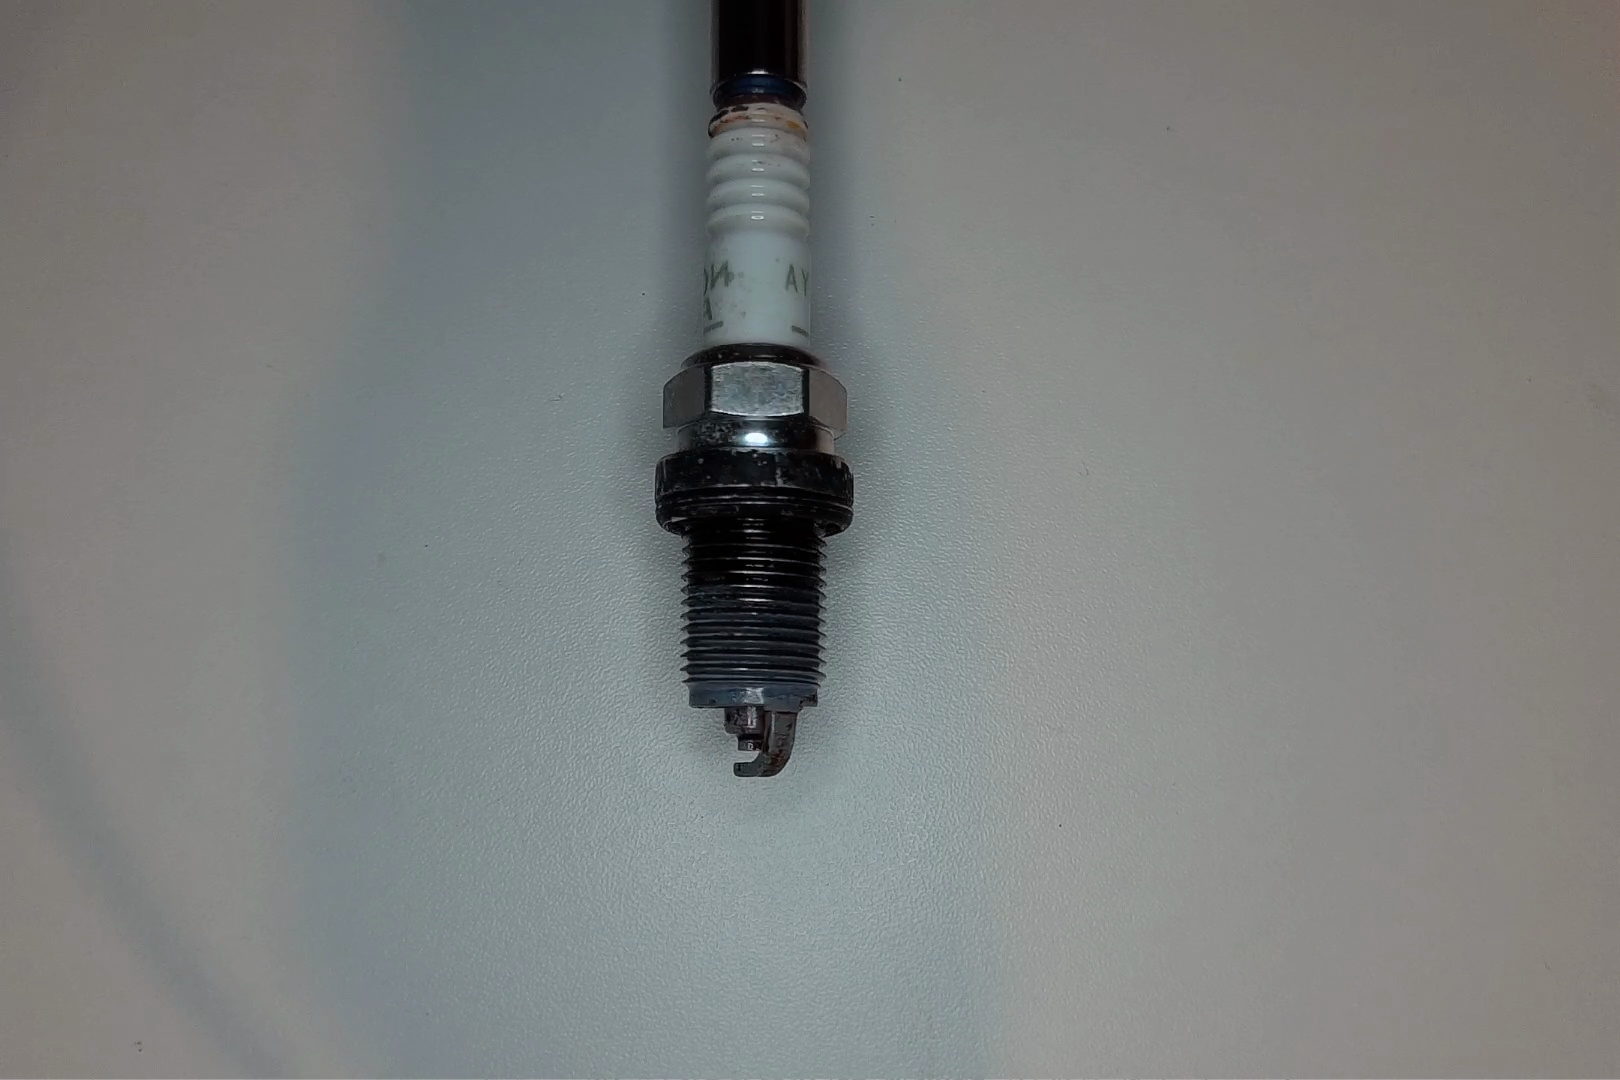
Label: anomaly